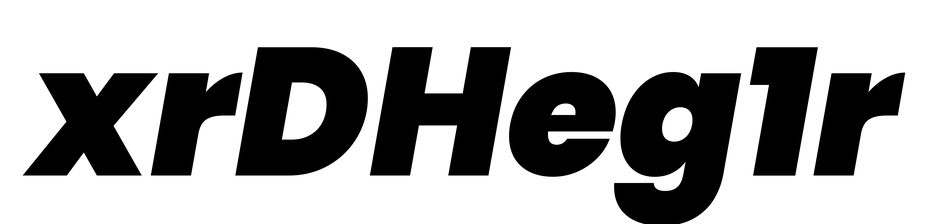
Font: Poppins-BlackItalic